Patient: sex M, age 52
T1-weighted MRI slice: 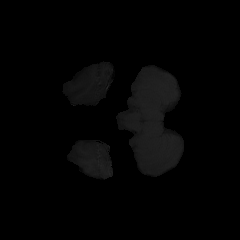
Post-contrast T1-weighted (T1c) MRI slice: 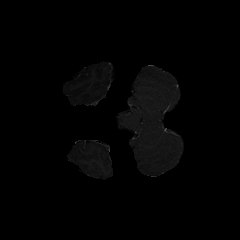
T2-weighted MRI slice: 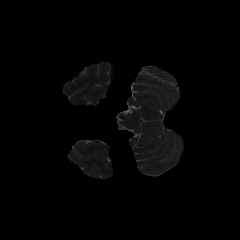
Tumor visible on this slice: no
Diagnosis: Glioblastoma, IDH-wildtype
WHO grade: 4